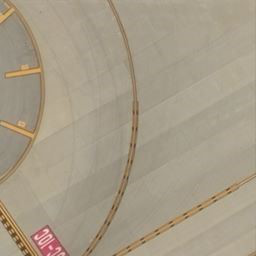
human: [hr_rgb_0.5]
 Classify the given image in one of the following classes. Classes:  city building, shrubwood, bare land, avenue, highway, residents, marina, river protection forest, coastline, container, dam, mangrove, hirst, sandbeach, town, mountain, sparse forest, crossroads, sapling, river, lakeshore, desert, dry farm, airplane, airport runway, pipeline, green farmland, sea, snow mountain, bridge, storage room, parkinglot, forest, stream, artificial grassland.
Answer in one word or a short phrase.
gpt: airport runway